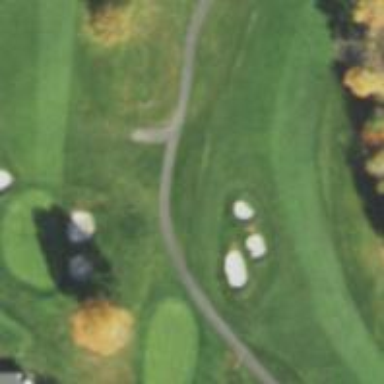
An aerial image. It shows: Path used for both walking and golf.